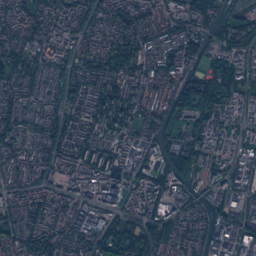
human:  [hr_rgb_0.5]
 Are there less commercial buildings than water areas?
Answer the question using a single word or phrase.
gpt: no

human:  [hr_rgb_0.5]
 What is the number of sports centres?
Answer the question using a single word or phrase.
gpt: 10

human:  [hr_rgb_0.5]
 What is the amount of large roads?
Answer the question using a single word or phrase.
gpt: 0

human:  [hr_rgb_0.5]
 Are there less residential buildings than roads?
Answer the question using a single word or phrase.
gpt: no

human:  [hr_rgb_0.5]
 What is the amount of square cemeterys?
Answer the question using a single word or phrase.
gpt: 1

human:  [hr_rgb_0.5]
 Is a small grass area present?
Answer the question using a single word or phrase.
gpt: yes

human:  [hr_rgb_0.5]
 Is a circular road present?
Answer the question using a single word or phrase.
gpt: no

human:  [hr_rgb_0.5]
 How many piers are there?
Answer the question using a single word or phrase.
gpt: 1

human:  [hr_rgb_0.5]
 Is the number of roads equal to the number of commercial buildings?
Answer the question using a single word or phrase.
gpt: no

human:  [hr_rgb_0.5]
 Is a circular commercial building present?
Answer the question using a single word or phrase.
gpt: no

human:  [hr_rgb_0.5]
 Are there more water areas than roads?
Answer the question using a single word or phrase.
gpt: no

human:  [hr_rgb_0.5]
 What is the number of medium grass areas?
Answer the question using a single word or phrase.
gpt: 134

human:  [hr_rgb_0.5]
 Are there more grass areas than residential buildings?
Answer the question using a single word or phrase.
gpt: no

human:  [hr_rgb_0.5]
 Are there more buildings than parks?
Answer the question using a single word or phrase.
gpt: yes

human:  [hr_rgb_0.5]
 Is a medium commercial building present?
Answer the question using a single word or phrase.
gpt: yes

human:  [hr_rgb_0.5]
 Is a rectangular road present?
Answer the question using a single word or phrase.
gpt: no

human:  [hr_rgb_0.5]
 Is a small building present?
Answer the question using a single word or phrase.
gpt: yes

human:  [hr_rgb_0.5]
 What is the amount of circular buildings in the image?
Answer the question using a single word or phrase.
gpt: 1

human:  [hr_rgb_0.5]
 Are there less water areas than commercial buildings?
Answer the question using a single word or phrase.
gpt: yes

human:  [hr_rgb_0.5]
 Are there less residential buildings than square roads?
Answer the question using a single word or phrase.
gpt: no

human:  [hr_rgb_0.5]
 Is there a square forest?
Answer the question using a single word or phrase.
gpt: no

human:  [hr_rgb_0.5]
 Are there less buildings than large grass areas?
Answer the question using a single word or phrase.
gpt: no

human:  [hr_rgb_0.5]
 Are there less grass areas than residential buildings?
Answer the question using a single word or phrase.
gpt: yes

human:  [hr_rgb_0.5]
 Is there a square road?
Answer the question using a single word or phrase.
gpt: no

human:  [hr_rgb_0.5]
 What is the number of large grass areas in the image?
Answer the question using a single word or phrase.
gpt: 66

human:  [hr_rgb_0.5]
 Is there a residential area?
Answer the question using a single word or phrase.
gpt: yes

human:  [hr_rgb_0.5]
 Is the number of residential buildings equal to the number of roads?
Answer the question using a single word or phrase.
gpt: no

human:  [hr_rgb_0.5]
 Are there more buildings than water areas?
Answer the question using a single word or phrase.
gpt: yes

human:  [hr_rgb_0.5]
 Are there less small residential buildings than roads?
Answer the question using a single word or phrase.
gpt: no

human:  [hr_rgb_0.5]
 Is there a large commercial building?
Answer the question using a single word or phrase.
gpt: yes

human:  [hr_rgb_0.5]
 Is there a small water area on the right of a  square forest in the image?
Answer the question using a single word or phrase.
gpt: no

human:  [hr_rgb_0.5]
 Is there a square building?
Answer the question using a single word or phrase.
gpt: yes

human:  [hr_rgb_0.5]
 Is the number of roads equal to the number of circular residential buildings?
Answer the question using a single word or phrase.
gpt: no

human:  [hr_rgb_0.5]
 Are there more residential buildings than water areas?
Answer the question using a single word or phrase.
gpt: yes

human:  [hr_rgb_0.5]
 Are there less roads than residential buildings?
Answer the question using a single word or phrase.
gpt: yes

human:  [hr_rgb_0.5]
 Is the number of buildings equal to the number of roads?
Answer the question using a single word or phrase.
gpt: no